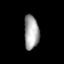
Tissue: lung
Cell type: Fibroblasts
Senescence score: 0.5446
Nuclear area (px): 497
Mean DAPI intensity: 162.026